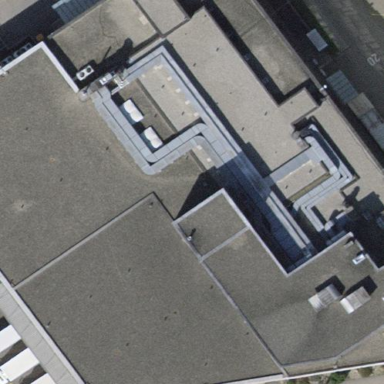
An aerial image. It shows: Flat-roofed building.